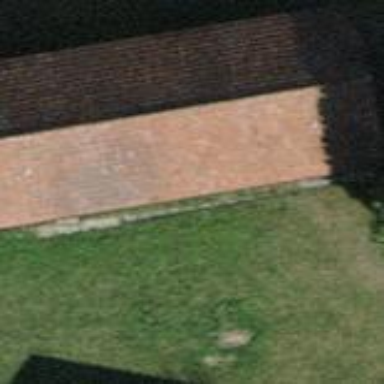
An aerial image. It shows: Building with tile roof.